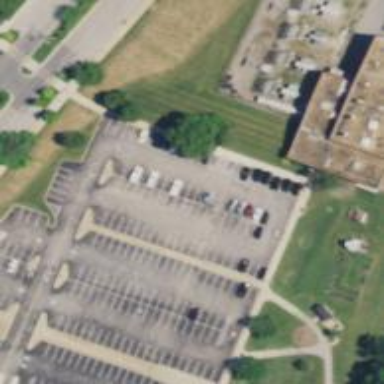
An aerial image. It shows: Parking space is available.